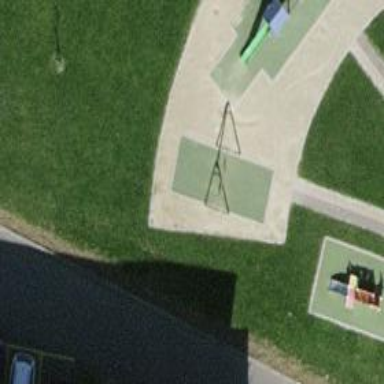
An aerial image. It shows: Playground featuring swings.